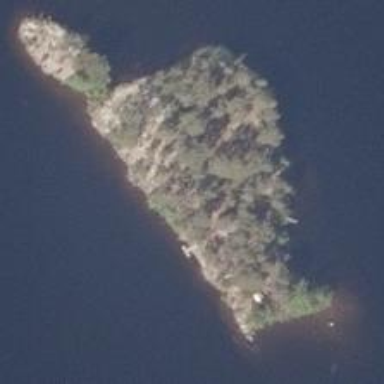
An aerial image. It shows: Islet.